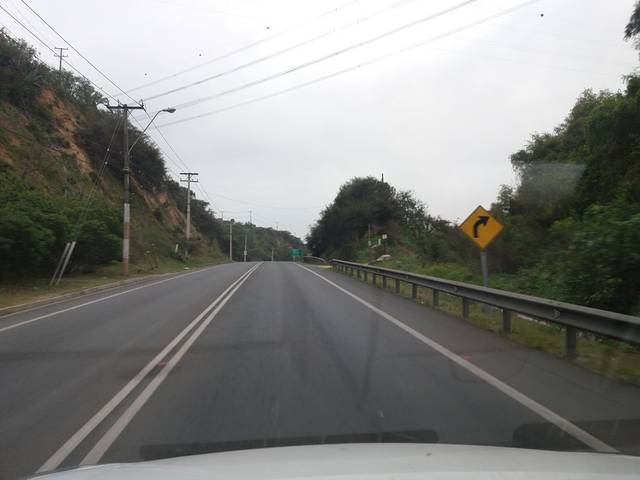
Region: Chile
Coordinates: -32.961, -71.285